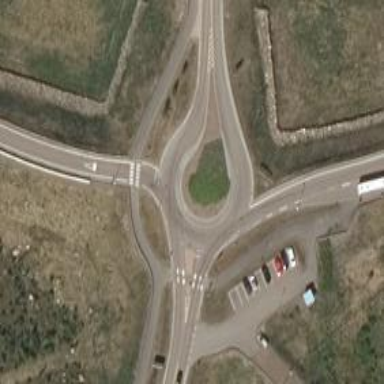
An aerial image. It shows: Tertiary road leading to roundabout.